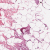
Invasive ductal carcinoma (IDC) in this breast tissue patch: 0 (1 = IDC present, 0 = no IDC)